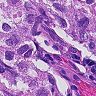
Metastatic tissue present: yes